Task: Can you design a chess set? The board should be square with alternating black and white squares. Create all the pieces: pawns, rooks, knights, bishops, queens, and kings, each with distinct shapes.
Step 572:
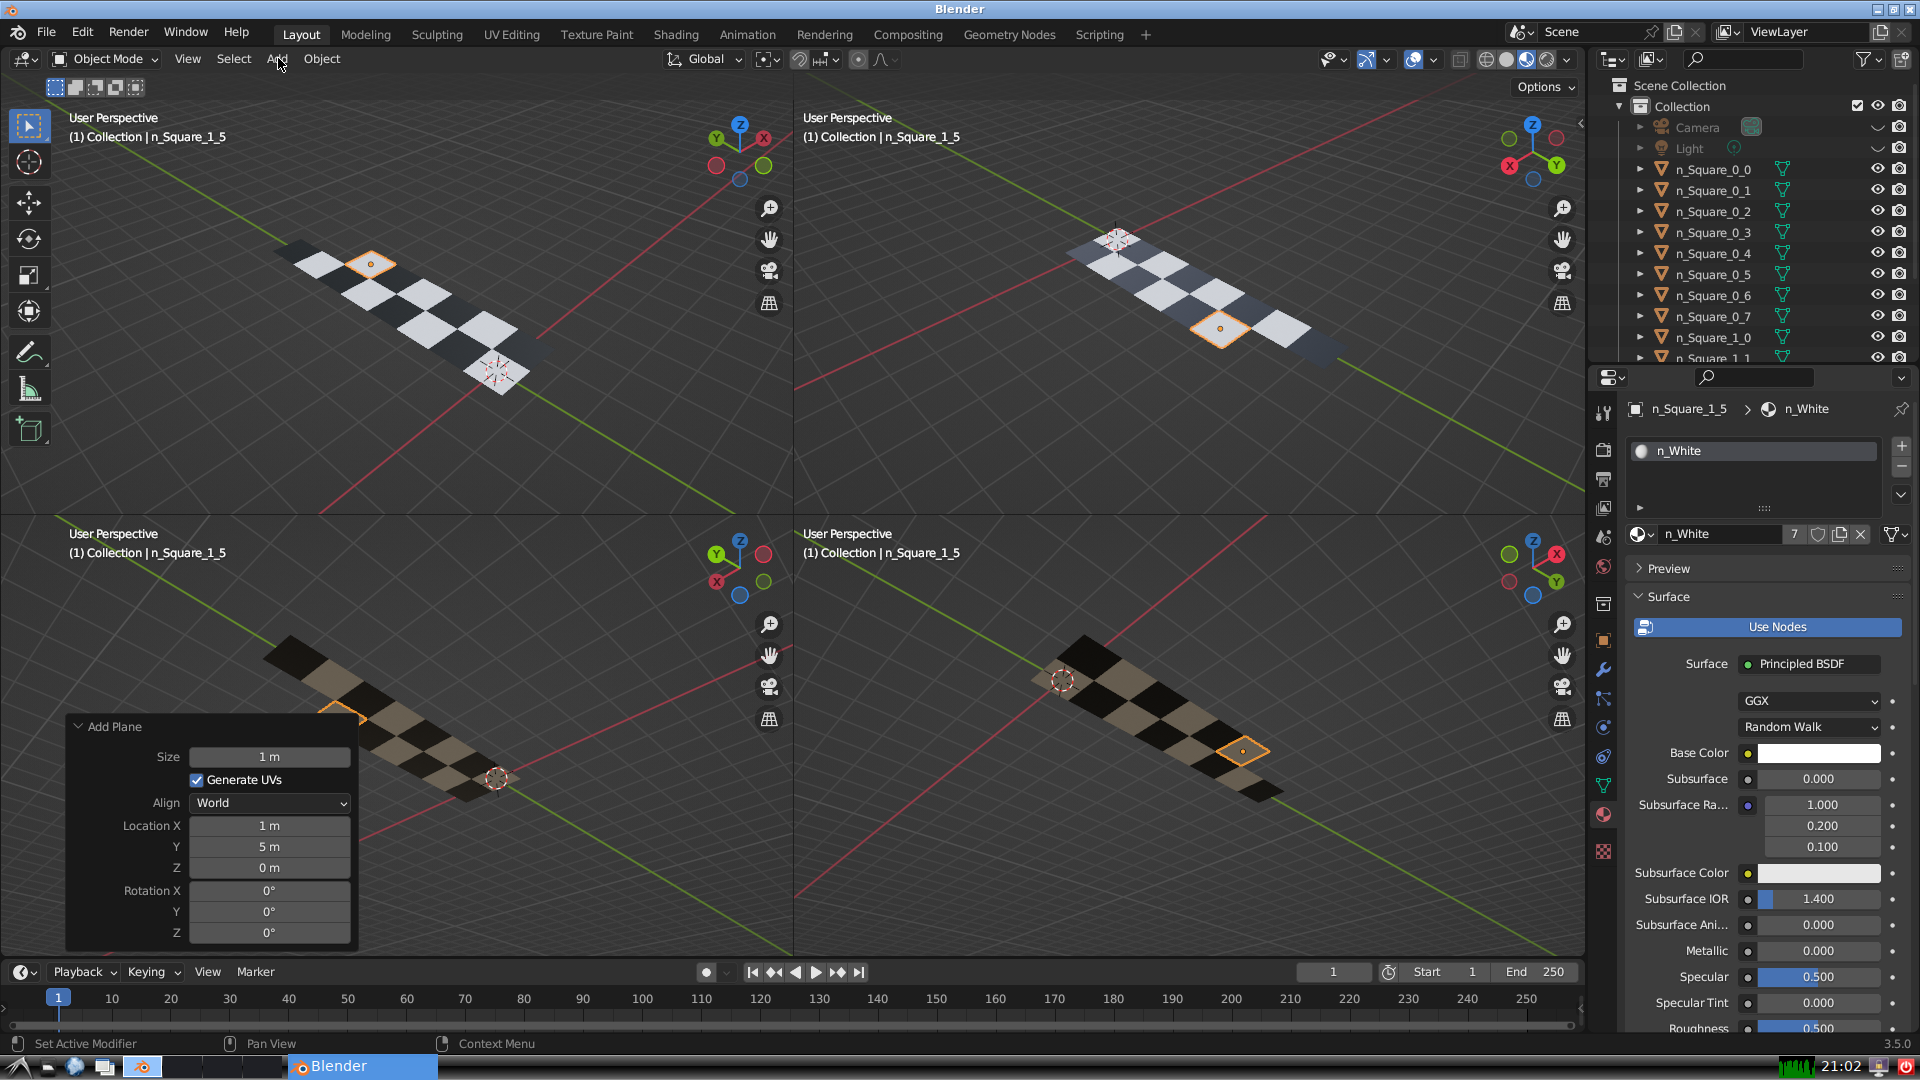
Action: click: no